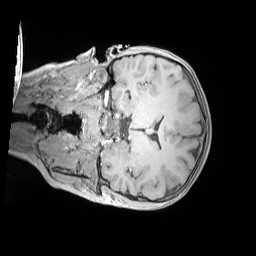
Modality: MP2RAGE
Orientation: coronal
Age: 10
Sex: female
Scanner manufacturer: siemens
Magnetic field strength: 3 T
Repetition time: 4 s
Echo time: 0.00303 s